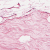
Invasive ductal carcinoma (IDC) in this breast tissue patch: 0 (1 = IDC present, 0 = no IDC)